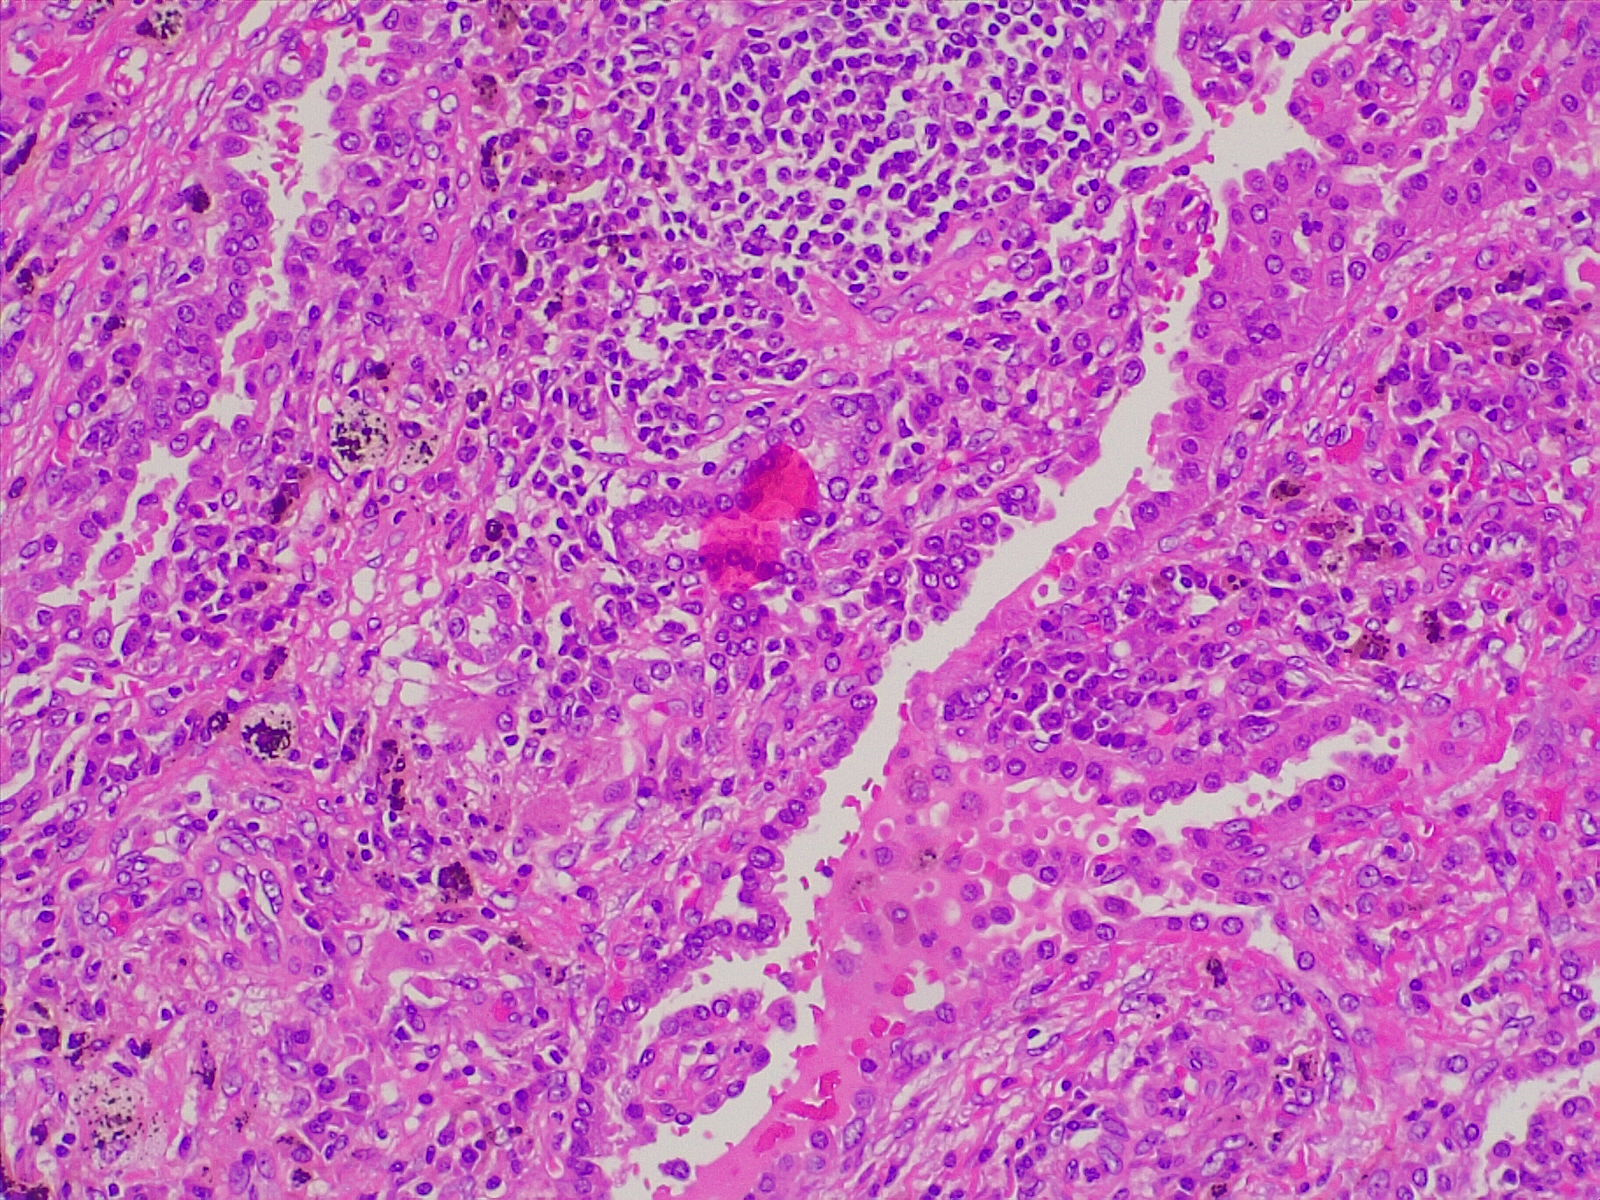
Label: normal lung tissue